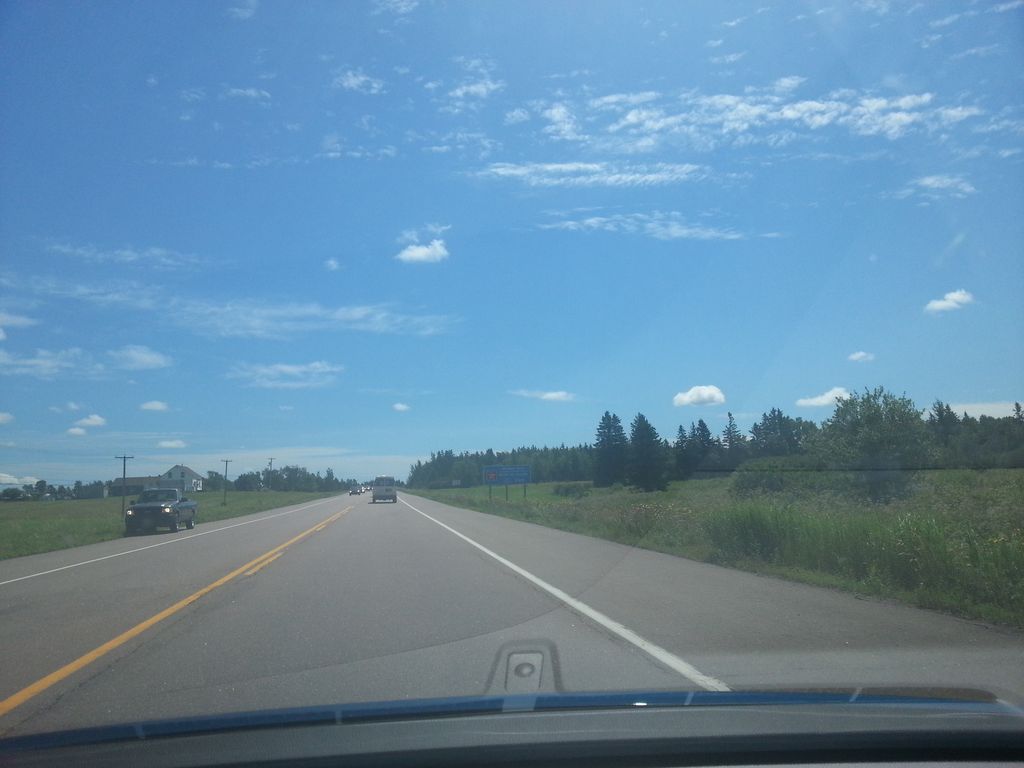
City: charlottetown